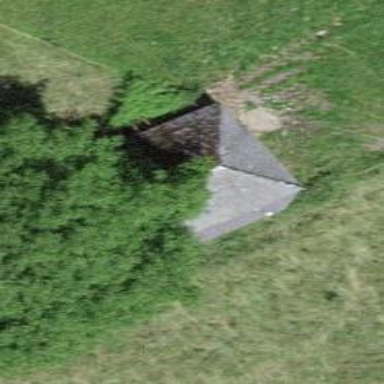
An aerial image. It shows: Rural barn.